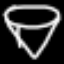
Label: diamond